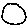
Label: circle